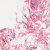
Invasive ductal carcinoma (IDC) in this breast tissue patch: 0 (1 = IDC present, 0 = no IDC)